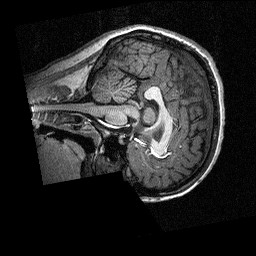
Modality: T1w
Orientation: sagittal